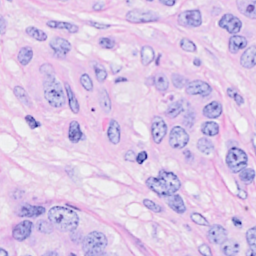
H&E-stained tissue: Breast